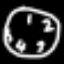
Label: clock